一年级 · 算术
动物认的时间对吗? 对的在下面的方框内打 “ $v$ "，错的打 “ $x$ ”。

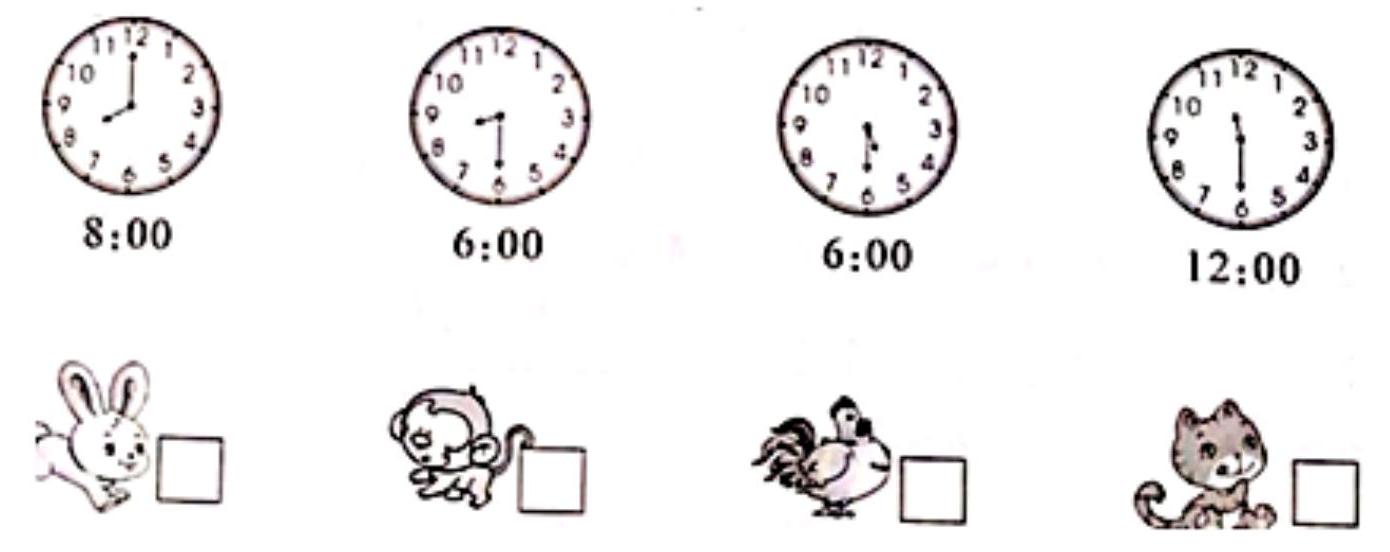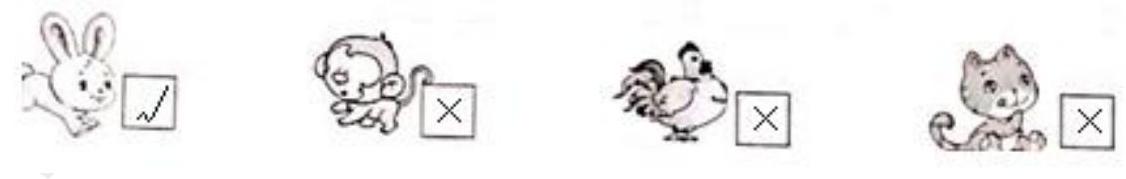
答案: 解